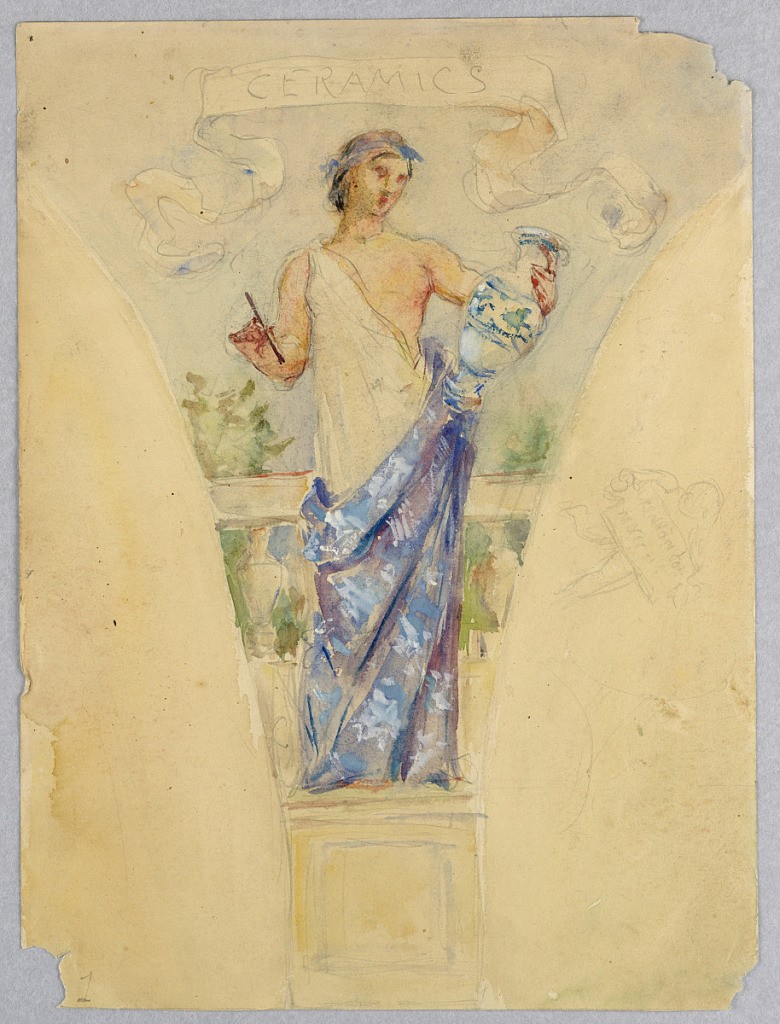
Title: Personification of "Ceramics," Study for the Dome of the Manufacturer's Building, World's Columbian Exposition, Chicago, IL
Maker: Kenyon Cox, American, 1856–1919
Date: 1891
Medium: Brush and watercolor, white gouache, graphite on paper
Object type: Drawing
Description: Mural study for pendentive. Female figure in white and blue drapery, standing before a railing. She holds a blue and white jar in her left hand, propped against her hip, and a brush in her right hand.